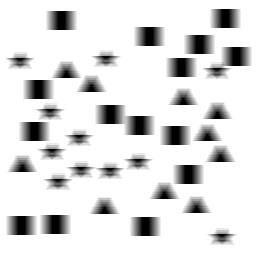
Squares: 15
Triangles: 10
Stars: 11
Total shapes: 36